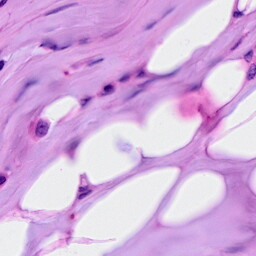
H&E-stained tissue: Breast